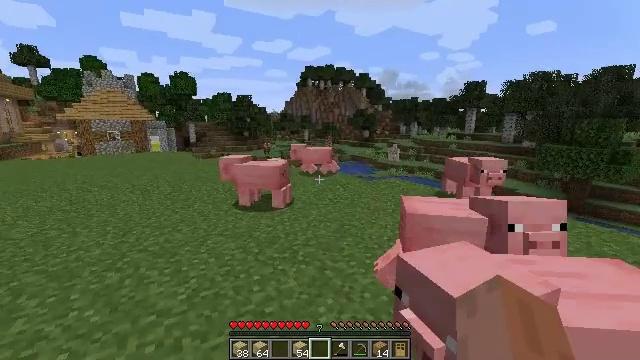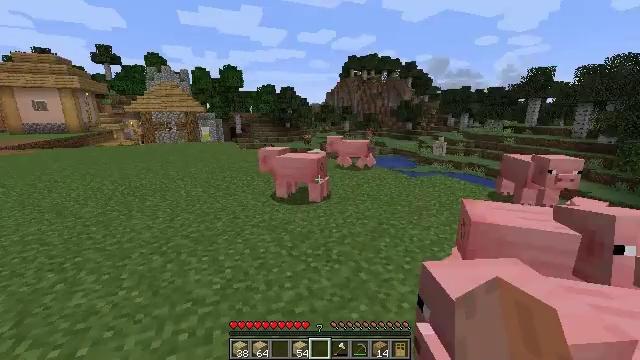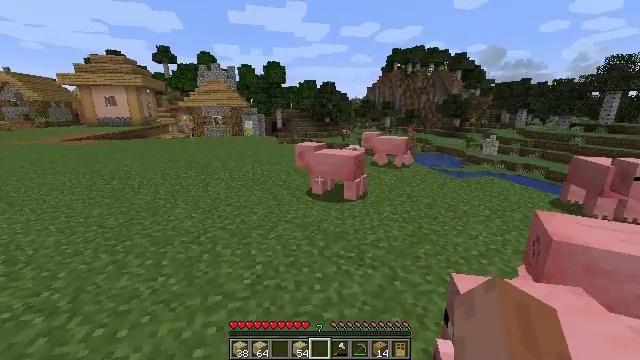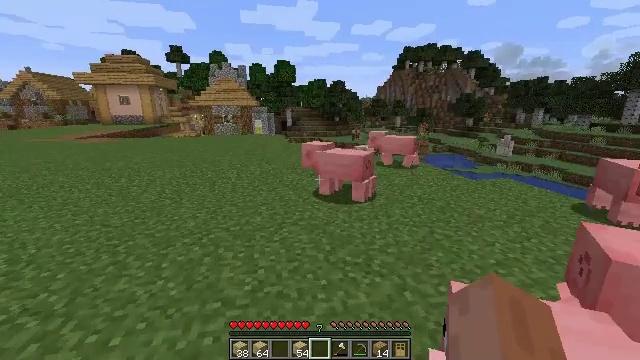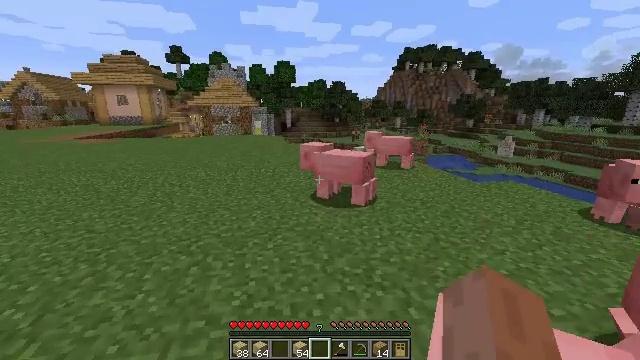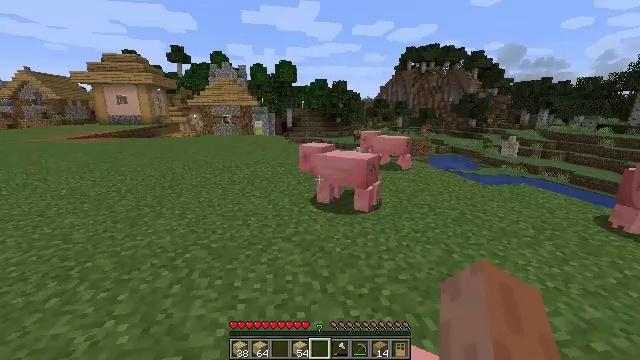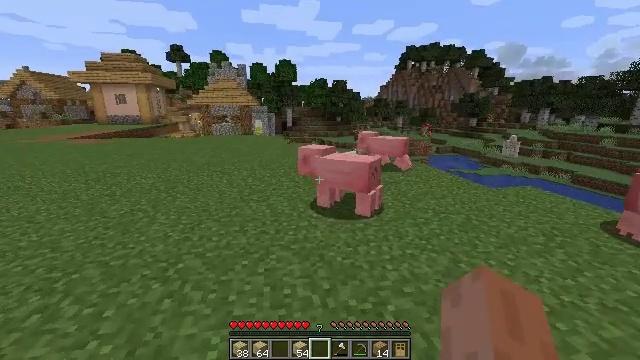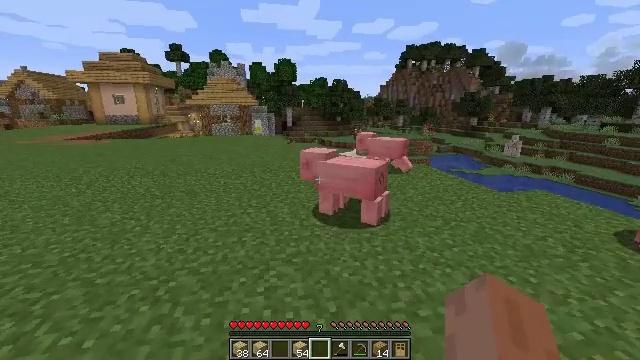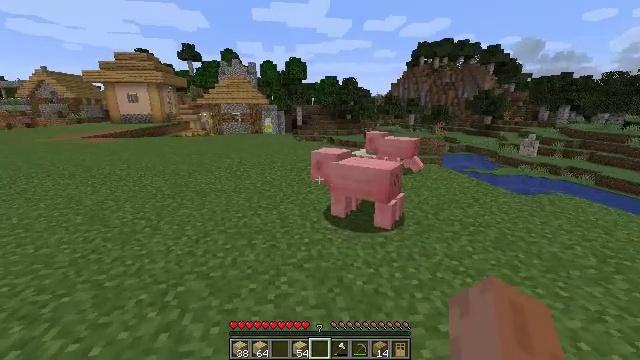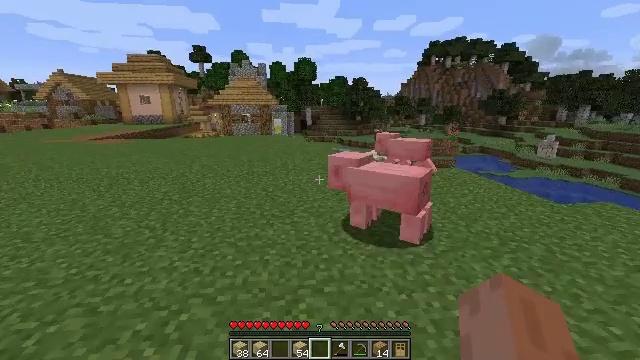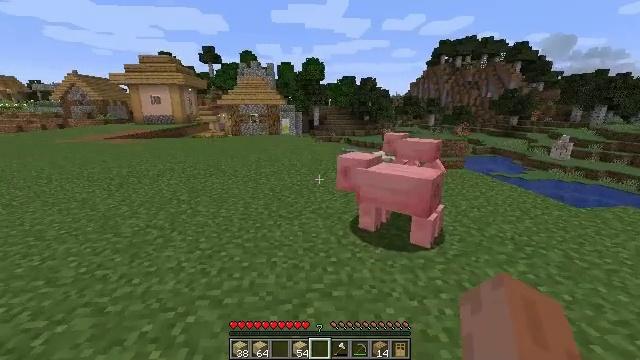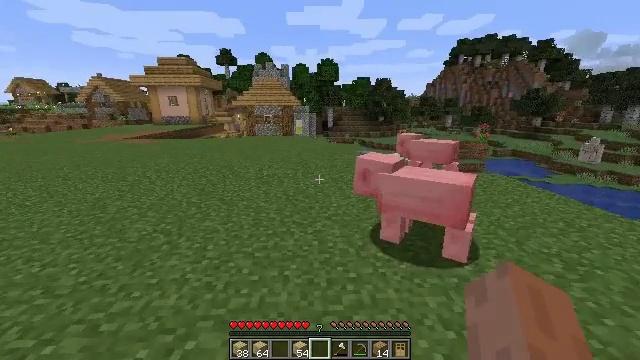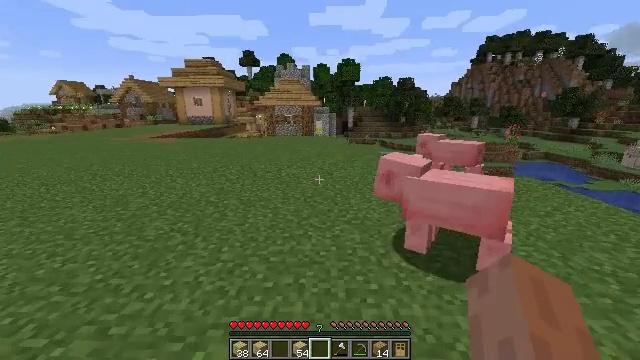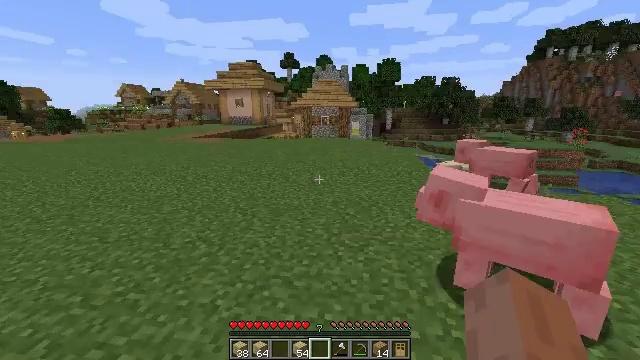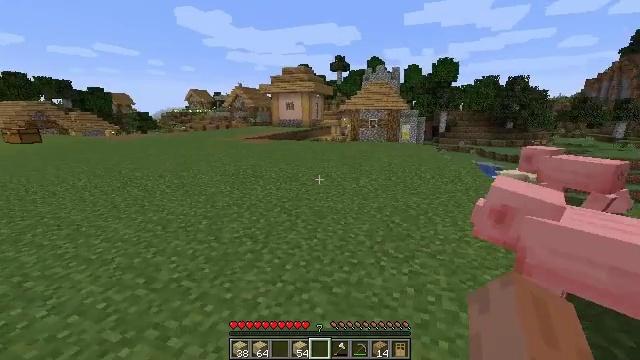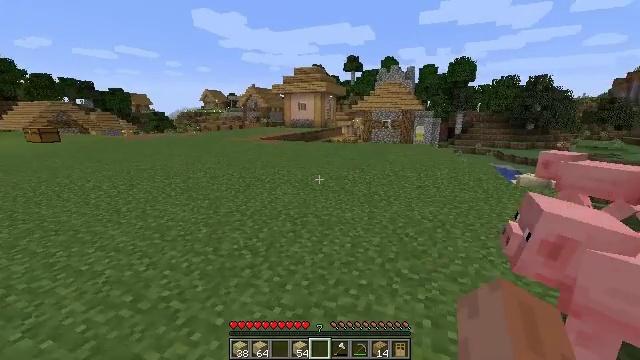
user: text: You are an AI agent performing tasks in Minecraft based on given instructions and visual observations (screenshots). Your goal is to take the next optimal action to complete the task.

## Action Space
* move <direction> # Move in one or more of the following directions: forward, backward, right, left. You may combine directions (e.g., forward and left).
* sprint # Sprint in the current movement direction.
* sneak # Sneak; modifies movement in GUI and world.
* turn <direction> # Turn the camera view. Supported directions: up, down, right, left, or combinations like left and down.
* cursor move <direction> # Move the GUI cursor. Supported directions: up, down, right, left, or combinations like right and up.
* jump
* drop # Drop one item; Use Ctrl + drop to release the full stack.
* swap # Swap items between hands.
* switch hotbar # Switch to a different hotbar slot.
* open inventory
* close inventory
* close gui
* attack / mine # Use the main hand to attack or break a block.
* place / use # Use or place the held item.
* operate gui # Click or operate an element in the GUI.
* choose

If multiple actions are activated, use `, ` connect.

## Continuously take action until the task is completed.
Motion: motion action
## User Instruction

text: Craft a birch fence.
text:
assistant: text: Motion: move forward, turn left and down
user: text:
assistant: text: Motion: move forward, turn left and down
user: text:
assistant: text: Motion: move forward, turn left
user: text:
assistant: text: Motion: move forward
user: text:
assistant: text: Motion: move forward
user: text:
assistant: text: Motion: move forward
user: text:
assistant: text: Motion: move forward
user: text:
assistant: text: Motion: move forward, turn left
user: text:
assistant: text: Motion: move forward, turn left
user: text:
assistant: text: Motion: move forward, turn left
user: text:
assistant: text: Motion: move forward, turn left
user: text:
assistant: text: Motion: move forward, turn left
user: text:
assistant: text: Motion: move forward, turn left
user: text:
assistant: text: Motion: move forward, turn left
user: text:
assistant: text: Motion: move forward, turn left
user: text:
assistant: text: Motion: move forward, turn left
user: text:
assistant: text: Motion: move forward, turn left
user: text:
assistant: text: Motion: move forward
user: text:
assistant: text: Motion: move forward
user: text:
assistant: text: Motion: move forward
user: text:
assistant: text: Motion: move forward
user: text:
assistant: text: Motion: move forward
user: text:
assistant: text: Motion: move forward
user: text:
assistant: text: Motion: move forward
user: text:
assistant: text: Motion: move forward
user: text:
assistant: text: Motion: move forward
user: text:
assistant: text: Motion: move forward
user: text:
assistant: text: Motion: move forward
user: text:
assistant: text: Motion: move forward
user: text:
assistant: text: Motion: move forward